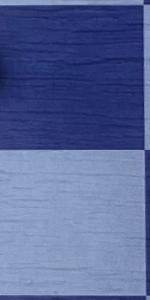
Label: Empty